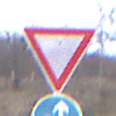
Verkehrszeichen: VorfahrtGewaehren
Zusatzzeichen unten: VorgeschriebeneFahrtrichtungGeradeausOderLinks
Umgebung: Outdoor, Nature
Tageszeit: MorningAfternoon
Wetter: PartlyCloudy
Licht: Natural
Jahreszeit: NotSpecified
Kontrast: HighContrast